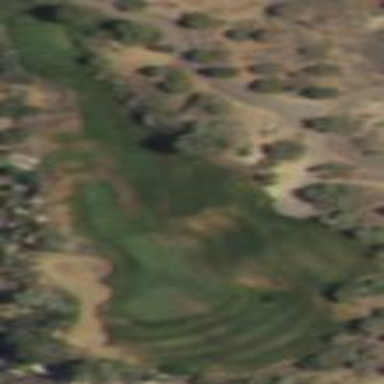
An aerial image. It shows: Area with grass used as rough in golf course.